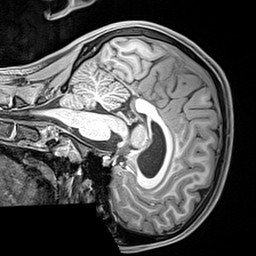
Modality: T1w
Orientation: sagittal
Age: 18
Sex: male
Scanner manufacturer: siemens
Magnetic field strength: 3 T
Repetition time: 2.4 s
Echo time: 0.00217 s